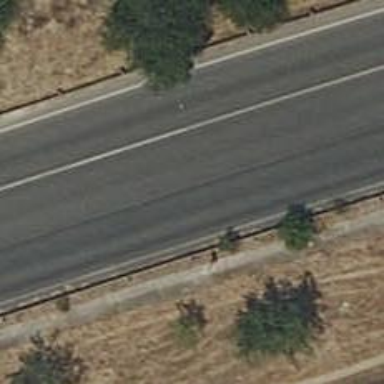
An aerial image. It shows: Motorway link.